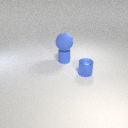
small blue metal cylinder to the right of small blue rubber cylinder